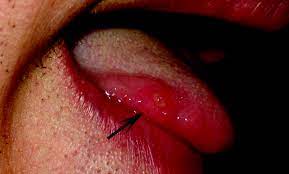
Condition: Mouth Ulcer